Field crop: maize
Growth stage: 2
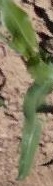
Species: maize